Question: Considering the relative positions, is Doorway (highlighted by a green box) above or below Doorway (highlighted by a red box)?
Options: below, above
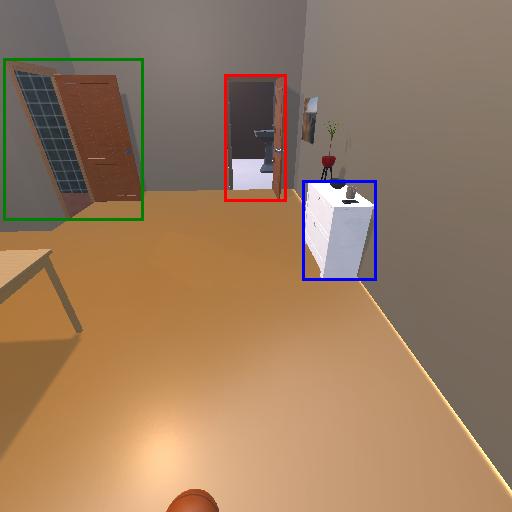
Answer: below